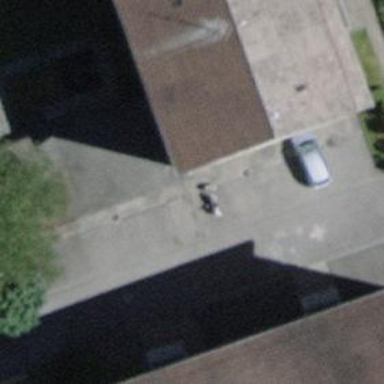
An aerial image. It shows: Group of garages.